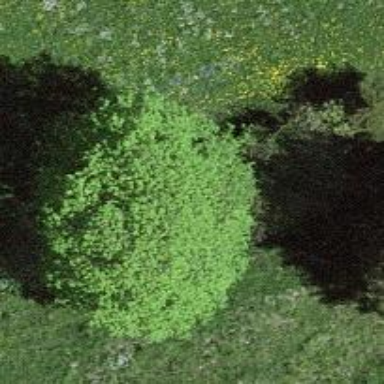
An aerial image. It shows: Single tag "natural: tree."